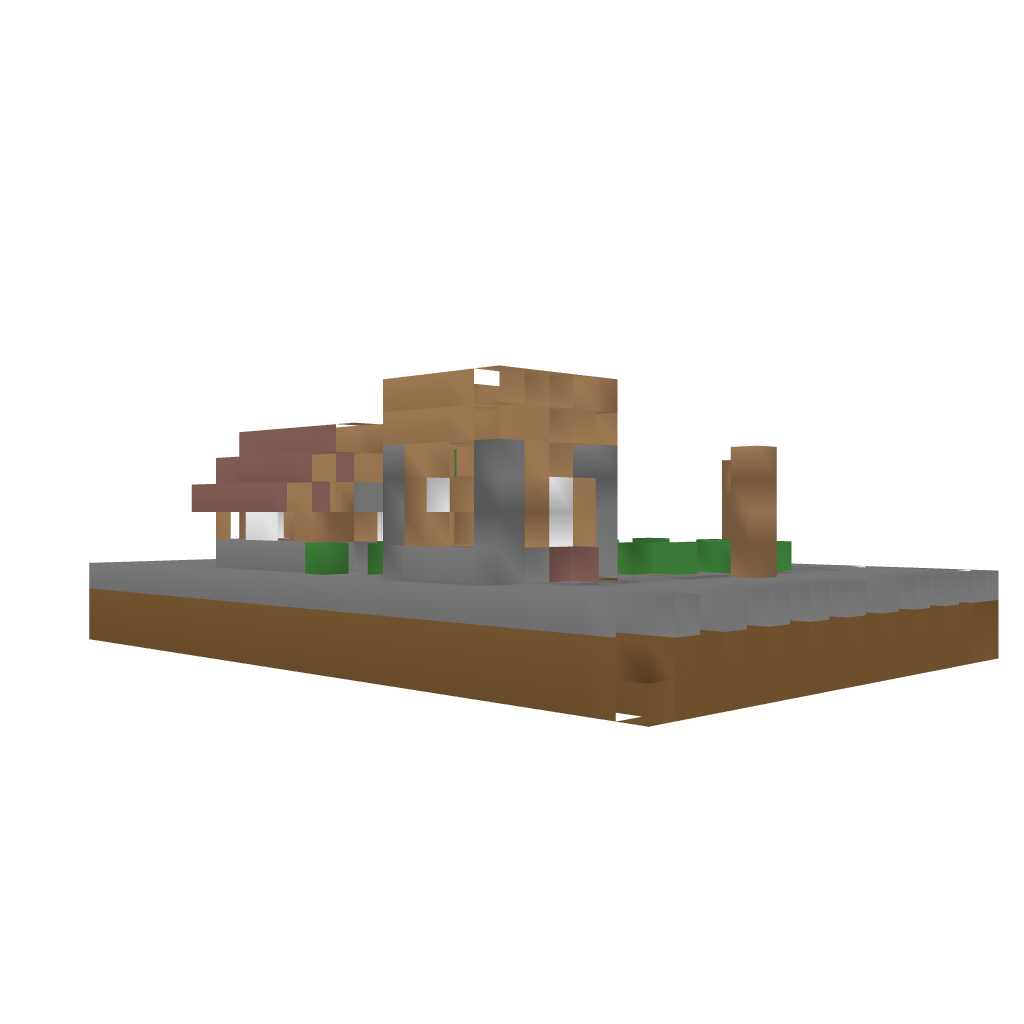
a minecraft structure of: cozy start house bad low quality